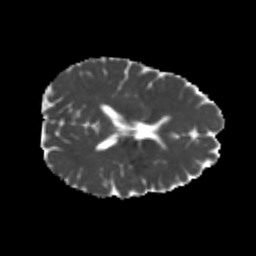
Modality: MD
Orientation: axial
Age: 25
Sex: female
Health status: healthy
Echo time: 0.074 s